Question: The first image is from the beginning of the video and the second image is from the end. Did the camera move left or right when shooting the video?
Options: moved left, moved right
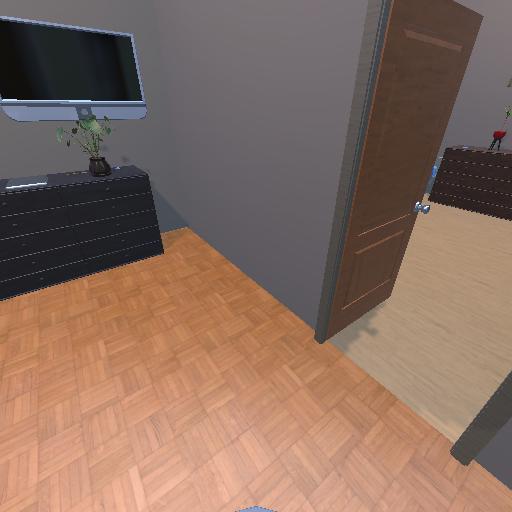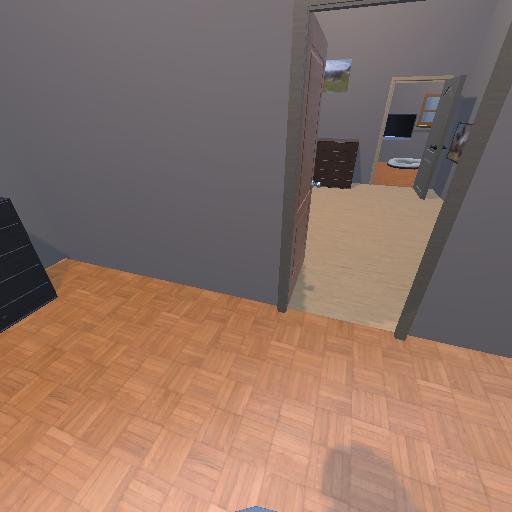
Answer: moved left